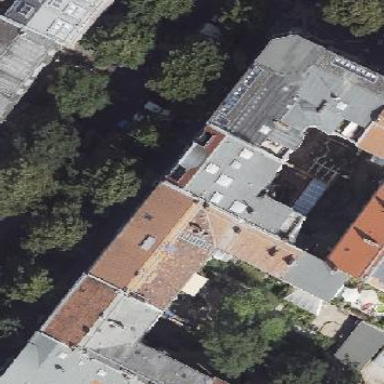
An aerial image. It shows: Apartment building with double saltbox roof shape.